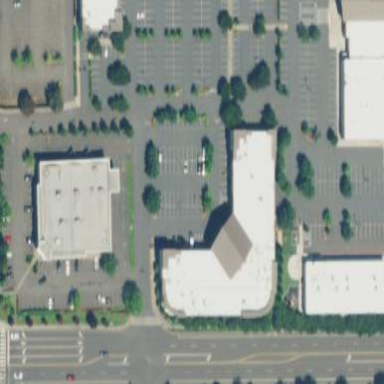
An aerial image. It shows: Retail building.